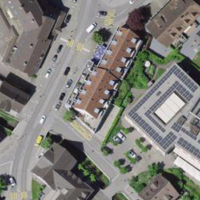
EUNIS habitat code: 54
Species observed at this site:
Symphoricarpos albus